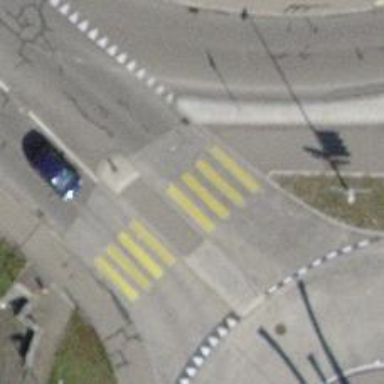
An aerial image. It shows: Zebra crossing on the road.